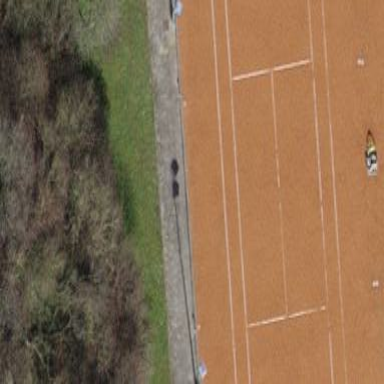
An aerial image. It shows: Tennis court on pitch designated for leisure land.